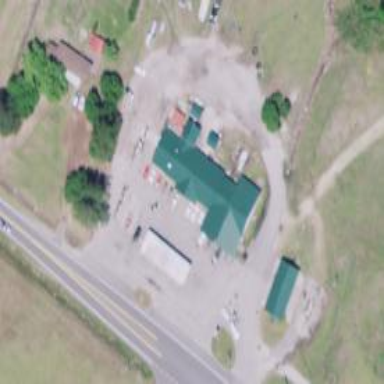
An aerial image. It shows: Convenience store inside building.